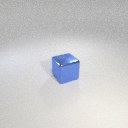
large blue metal cube